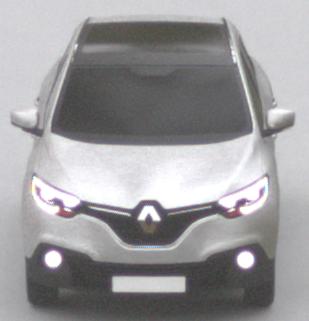
Make: Renault
Model: Kadjar ENERGY TCe 130
Detailed model: Kadjar
Model produced from: 2015/05
Model produced until: 2018/08
Doors: 5
Color: white
Road condition: dry road
Daytime: midday
Contrast: low contrast